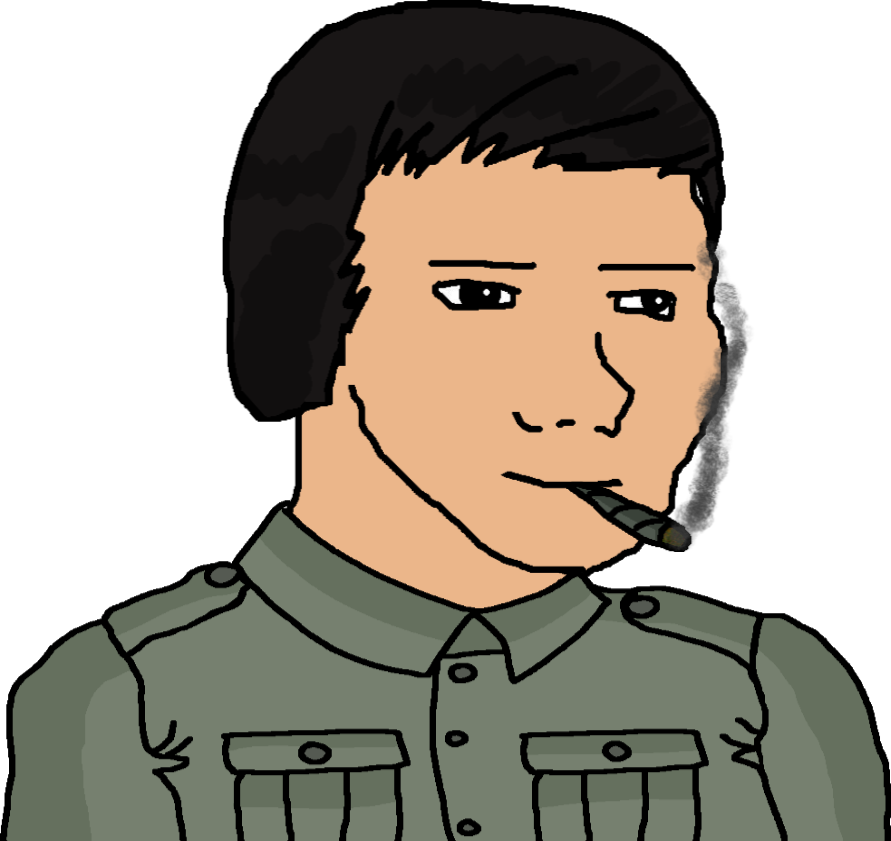
Label: 5_Doomer